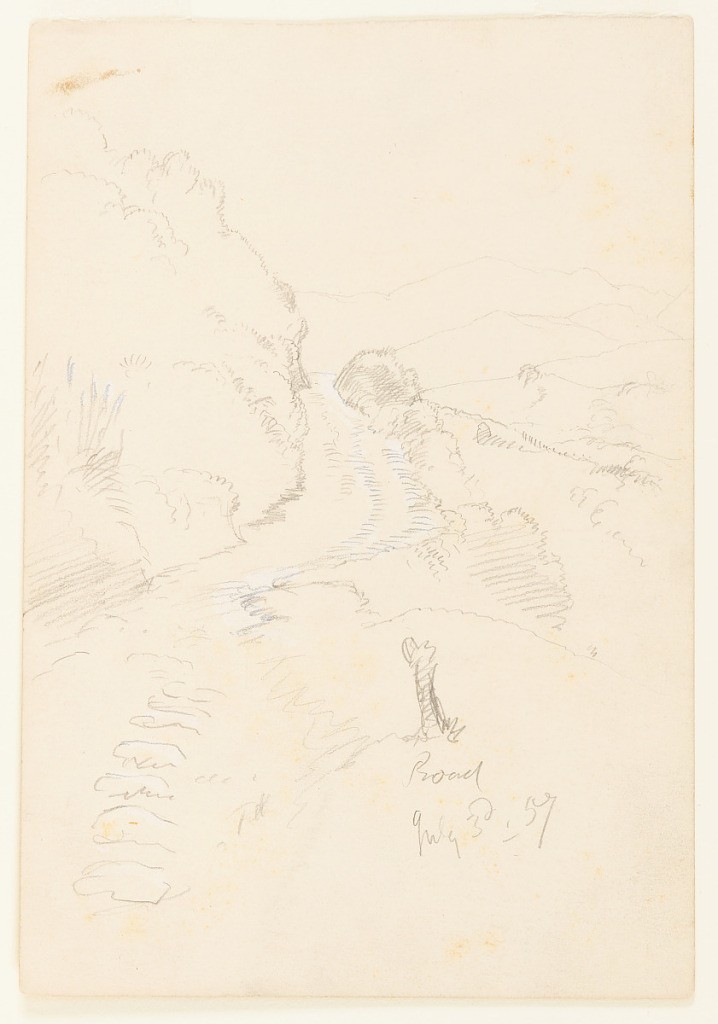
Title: Road in Ecuador
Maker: Frederic Edwin Church, American, 1826–1900
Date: July 3, 1857
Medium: Graphite on thin, off-white paperboard
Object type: drawing
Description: Landscape sketch showing a view of a road in the mountainous terrain of Ecuador. Steps are shown at lower left, which transition into a dirt road that extends into the middle distance at center. The road seems to cut a wedge out of the nearby hillside, which is covered in dense vegetation. In the background at right, rugged mountain ridges overlap one another as they extend into the distance.